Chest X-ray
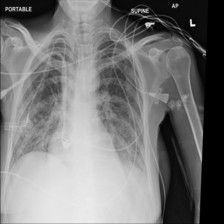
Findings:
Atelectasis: negative
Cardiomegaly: negative
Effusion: negative
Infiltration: positive
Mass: negative
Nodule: negative
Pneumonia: negative
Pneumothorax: negative
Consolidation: negative
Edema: negative
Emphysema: negative
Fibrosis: negative
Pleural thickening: negative
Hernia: negative